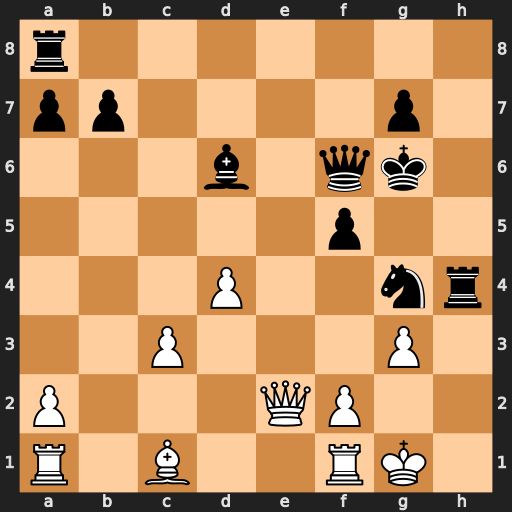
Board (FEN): r7/pp4p1/3b1qk1/5p2/3P2nr/2P3P1/P3QP2/R1B2RK1
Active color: w
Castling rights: -
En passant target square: -
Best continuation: gxh4 Bh2+ Kg2